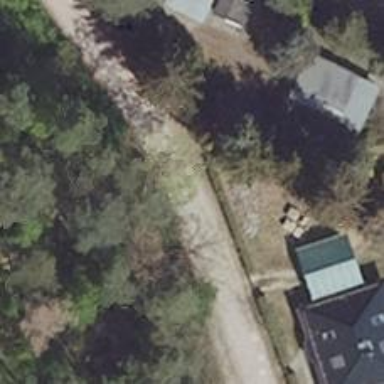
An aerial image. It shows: Residential road.